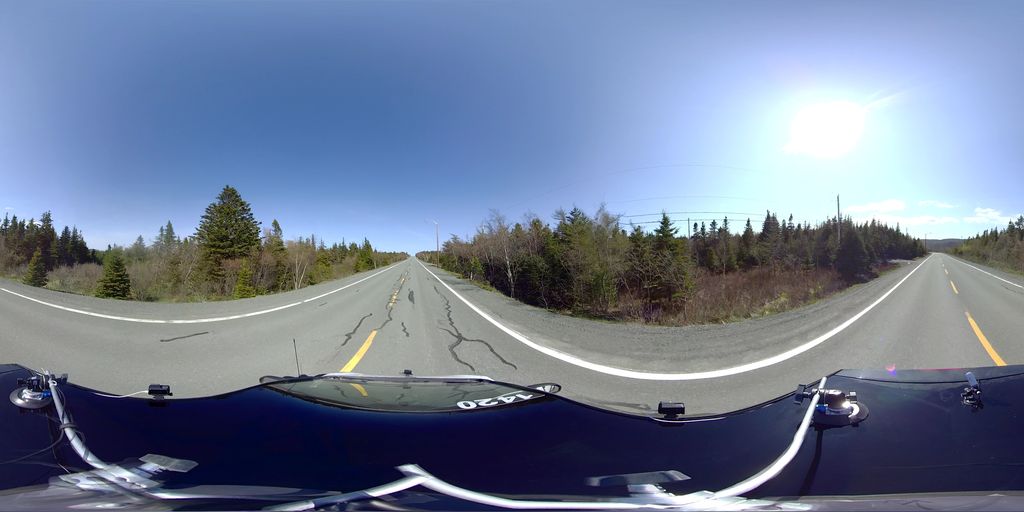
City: st_johns